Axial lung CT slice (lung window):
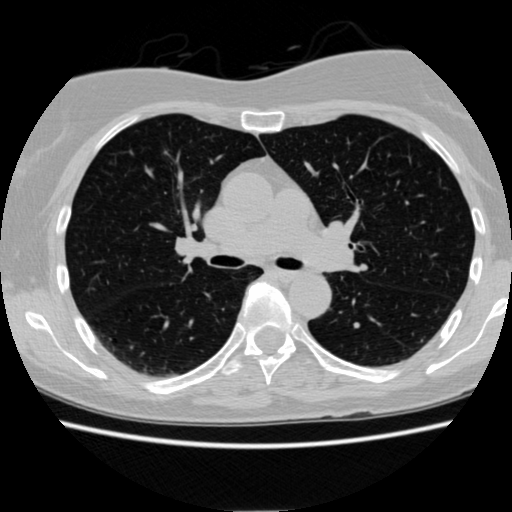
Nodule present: no